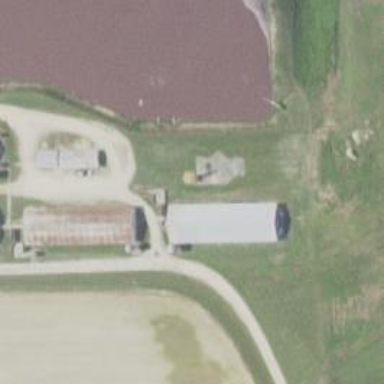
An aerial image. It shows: Silo.